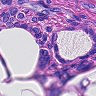
Metastatic tissue present: yes